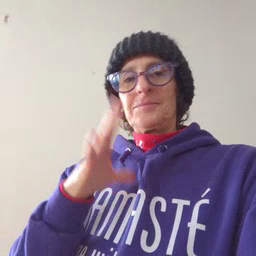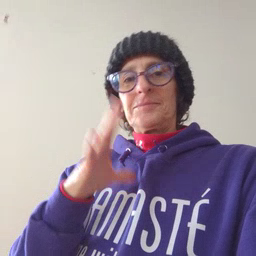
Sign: fine